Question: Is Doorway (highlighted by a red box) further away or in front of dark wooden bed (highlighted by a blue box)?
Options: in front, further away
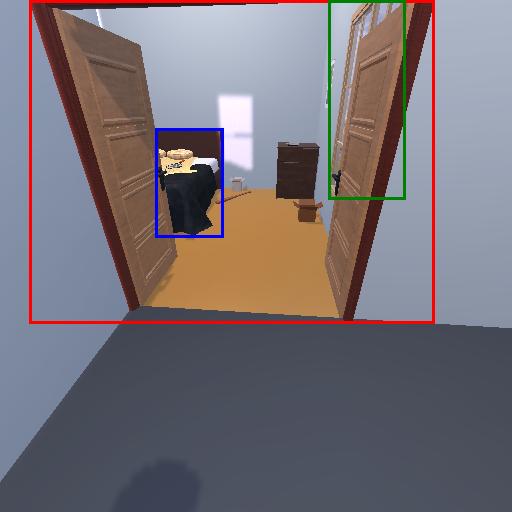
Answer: in front